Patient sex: M
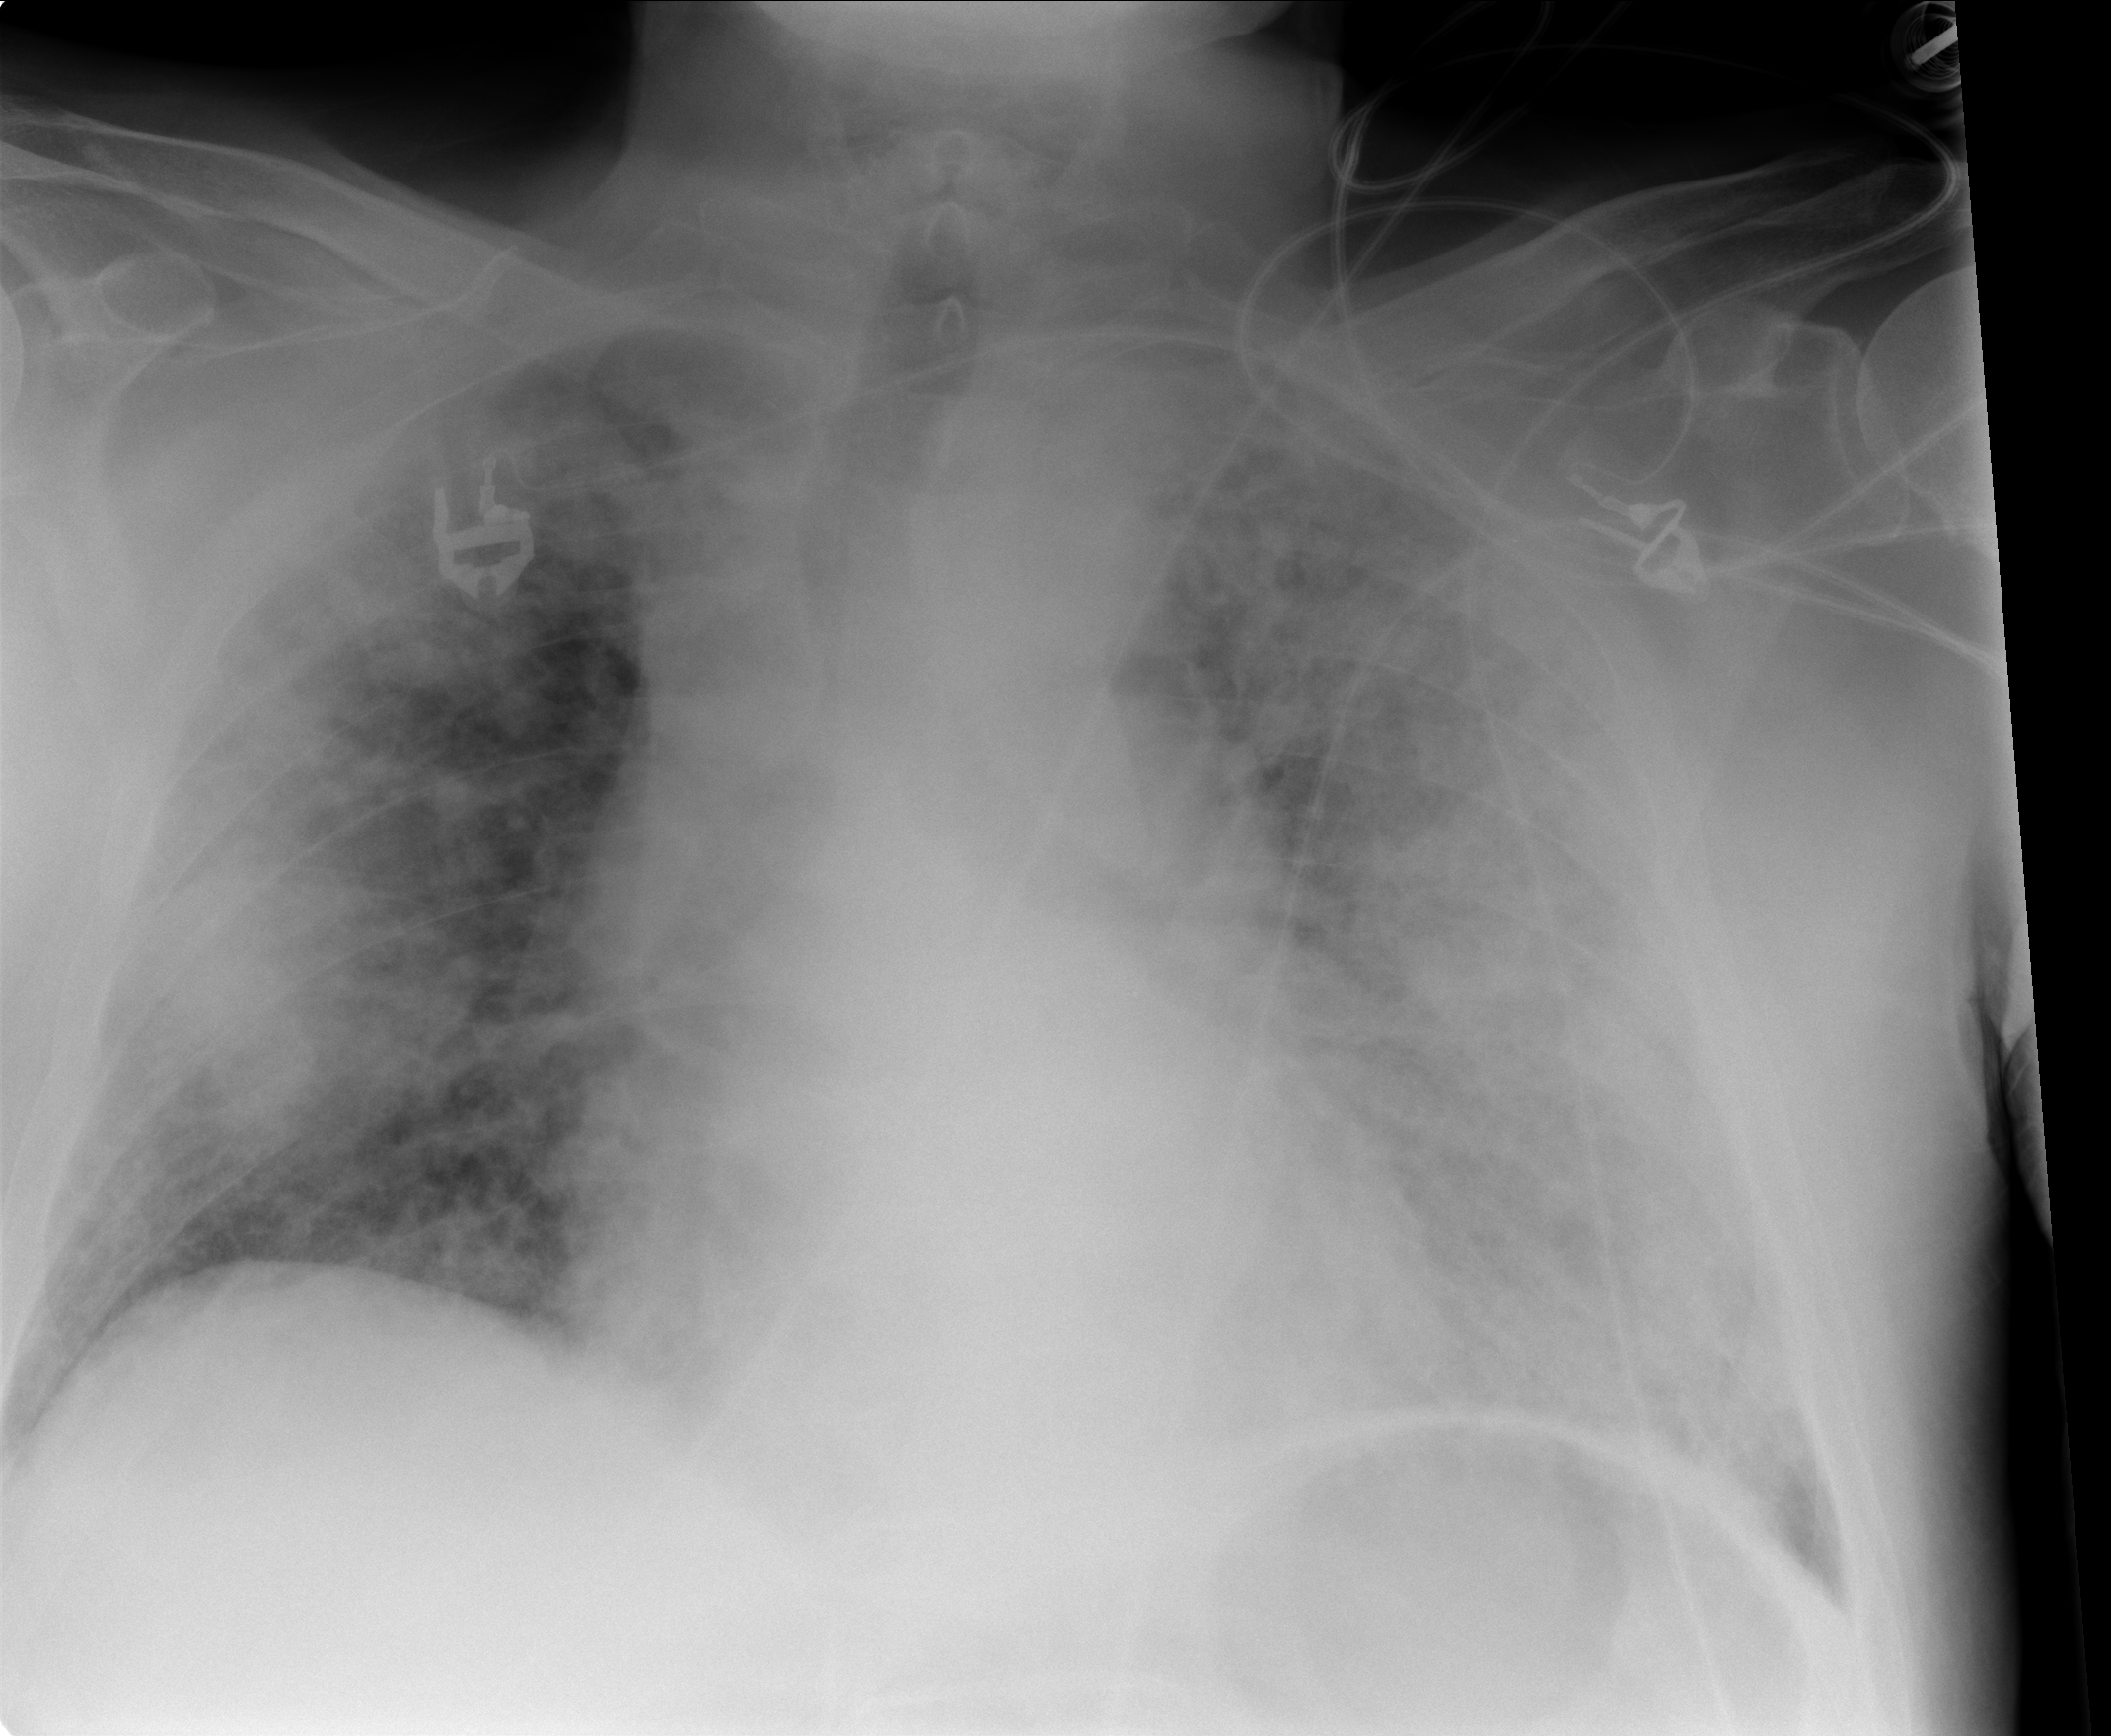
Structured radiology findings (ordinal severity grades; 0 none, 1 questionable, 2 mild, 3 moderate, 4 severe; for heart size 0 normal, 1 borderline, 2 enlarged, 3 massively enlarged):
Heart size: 0
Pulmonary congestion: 3
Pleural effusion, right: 0
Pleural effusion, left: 0
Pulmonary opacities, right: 4
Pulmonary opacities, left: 4
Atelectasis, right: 2
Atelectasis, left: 3